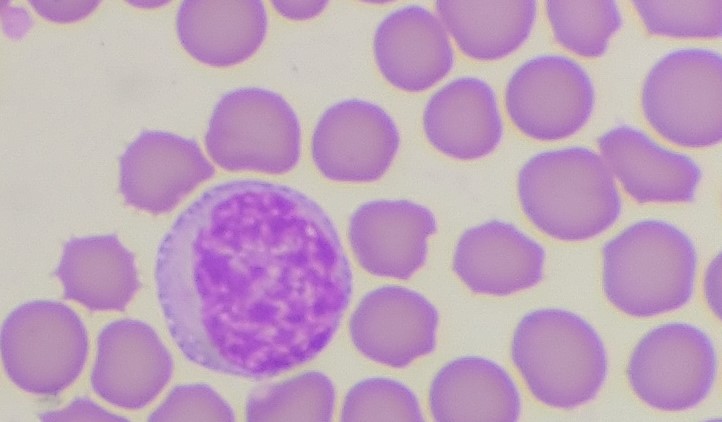
White blood cell type: Lymphocyte